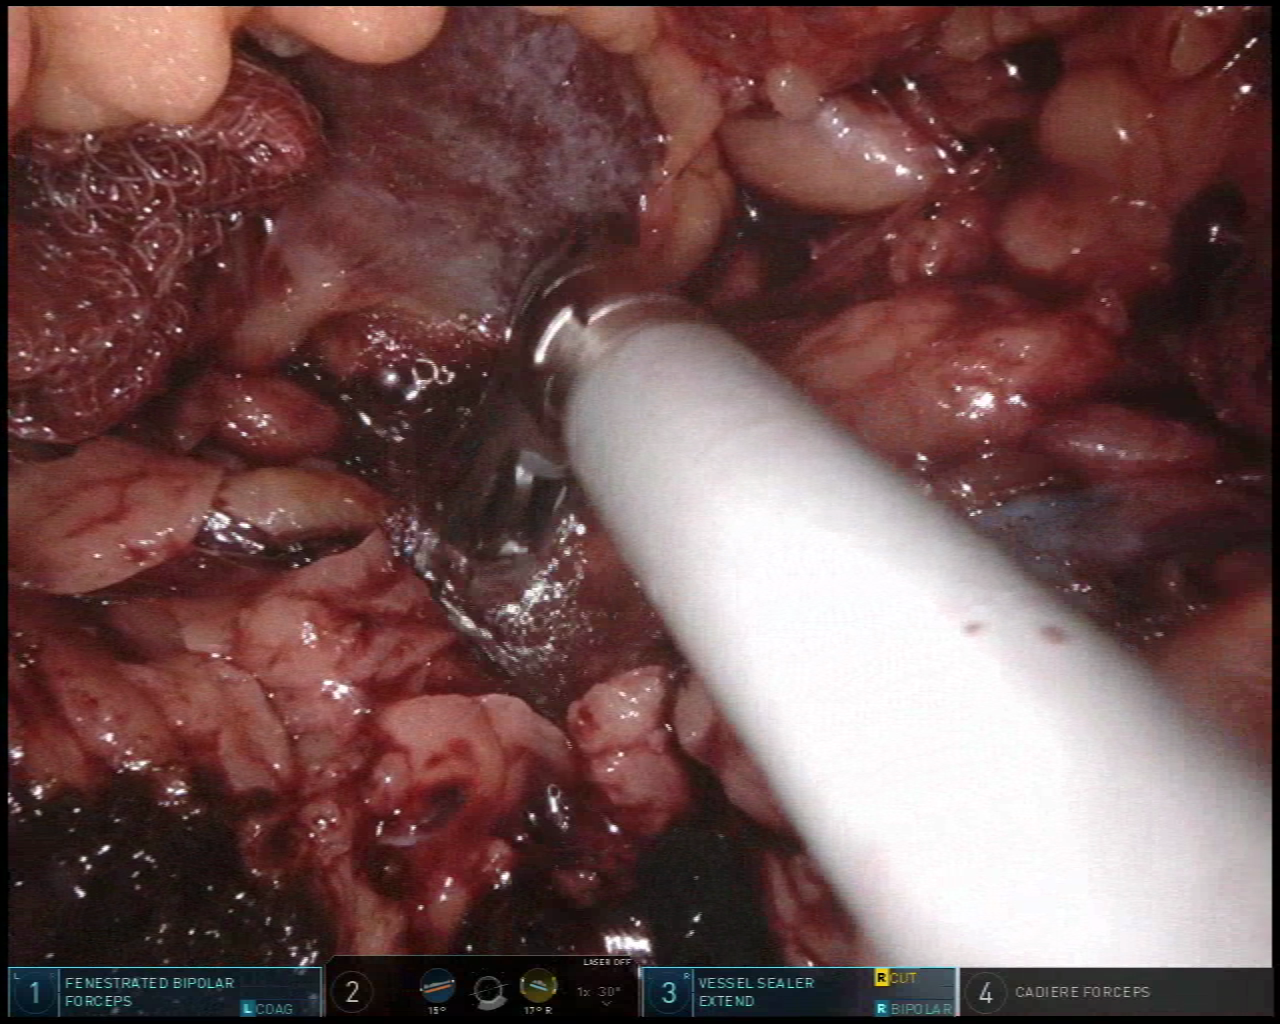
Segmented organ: spleen
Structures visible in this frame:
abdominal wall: no
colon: no
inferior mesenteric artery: no
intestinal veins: no
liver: no
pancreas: no
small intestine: no
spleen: yes
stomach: no
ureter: no
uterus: no
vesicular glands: no